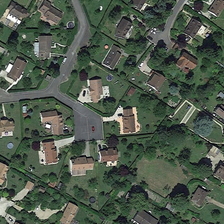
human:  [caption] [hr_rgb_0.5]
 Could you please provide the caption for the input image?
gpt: some buildings and green trees are in a medium residential area .

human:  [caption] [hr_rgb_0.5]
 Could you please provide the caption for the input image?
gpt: this is a well-organized commuity,scattered with a few villas and decorated with lush plants .

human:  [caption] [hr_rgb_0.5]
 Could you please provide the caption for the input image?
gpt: some buildings and green trees are in a medium residential area .

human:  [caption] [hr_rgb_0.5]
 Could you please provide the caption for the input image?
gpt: this is a well-organized commuity,scattered with a few villas and decorated with lush plants .

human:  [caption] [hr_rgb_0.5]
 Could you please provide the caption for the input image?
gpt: some buildings and green trees are in a medium residential area .